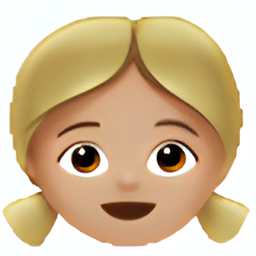
Name: girl
Emoji: 👧🏼
Group: People & Body
Sub-group: person